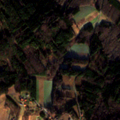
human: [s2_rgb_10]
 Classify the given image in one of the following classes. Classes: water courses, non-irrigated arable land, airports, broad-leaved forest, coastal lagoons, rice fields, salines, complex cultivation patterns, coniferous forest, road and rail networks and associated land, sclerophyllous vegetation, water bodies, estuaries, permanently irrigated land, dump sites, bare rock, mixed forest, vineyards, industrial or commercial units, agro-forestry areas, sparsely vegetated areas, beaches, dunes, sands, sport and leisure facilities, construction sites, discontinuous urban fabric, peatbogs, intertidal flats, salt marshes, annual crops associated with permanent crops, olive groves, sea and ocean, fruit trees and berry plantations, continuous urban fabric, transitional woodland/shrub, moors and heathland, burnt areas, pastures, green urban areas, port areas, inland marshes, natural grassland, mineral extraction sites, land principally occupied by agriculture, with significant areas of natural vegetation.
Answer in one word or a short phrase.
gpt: discontinuous urban fabric, complex cultivation patterns, broad-leaved forest, coniferous forest, mixed forest